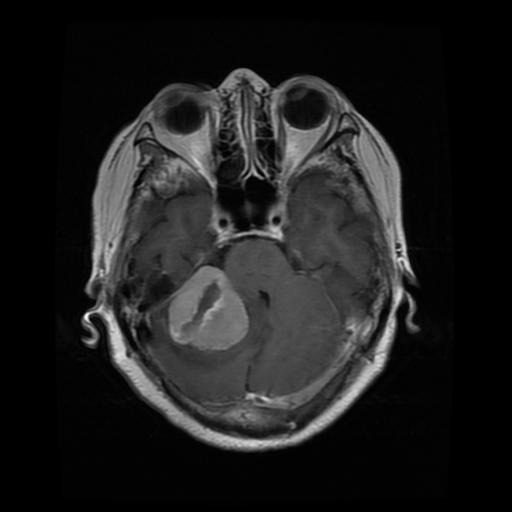
Label: meningioma